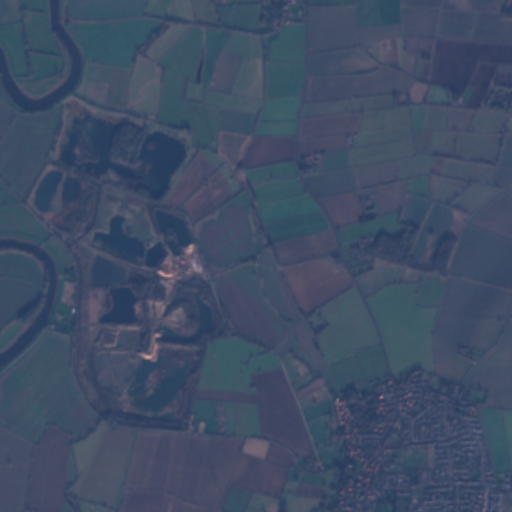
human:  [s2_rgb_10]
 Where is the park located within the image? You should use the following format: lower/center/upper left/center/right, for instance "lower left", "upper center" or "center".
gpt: The park is located in the upper center of the image.
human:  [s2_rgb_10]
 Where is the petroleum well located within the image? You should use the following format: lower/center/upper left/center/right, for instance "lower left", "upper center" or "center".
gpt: The petroleum well is located in the center left of the image.
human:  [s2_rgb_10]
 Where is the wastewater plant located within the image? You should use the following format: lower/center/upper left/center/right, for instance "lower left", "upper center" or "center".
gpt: The wastewater plant is located in the center of the image.
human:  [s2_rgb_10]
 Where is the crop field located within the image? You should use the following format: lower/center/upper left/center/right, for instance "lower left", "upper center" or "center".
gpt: There is no crop field in the image.